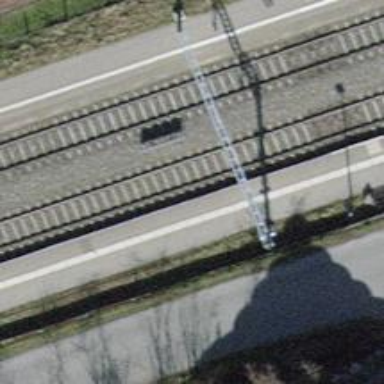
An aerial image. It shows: Railway milestone.